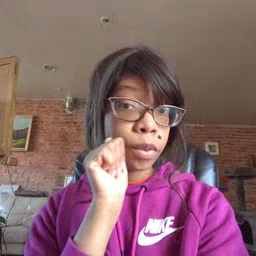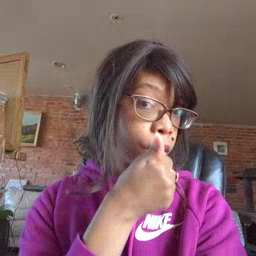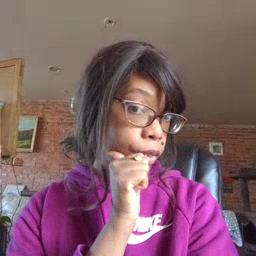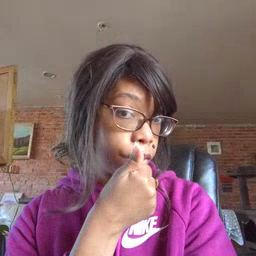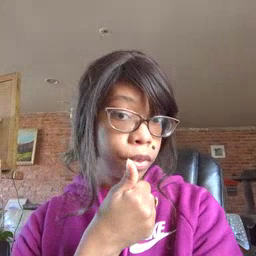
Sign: tomorrow